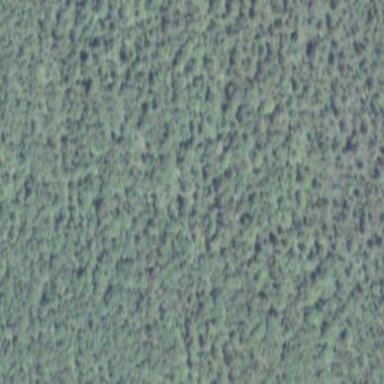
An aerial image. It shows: Nature reserve with mixed evergreen forest.